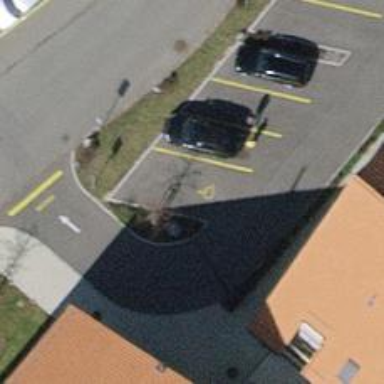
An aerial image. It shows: Designated parking space for disabled individuals.